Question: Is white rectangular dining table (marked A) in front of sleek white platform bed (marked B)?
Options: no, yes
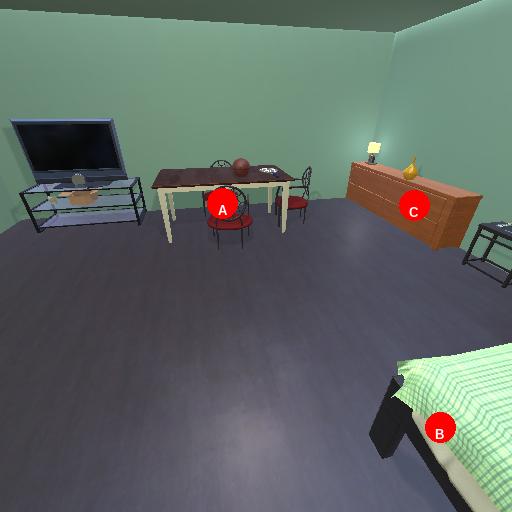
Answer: no